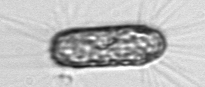
Label: Corethron_hystrix